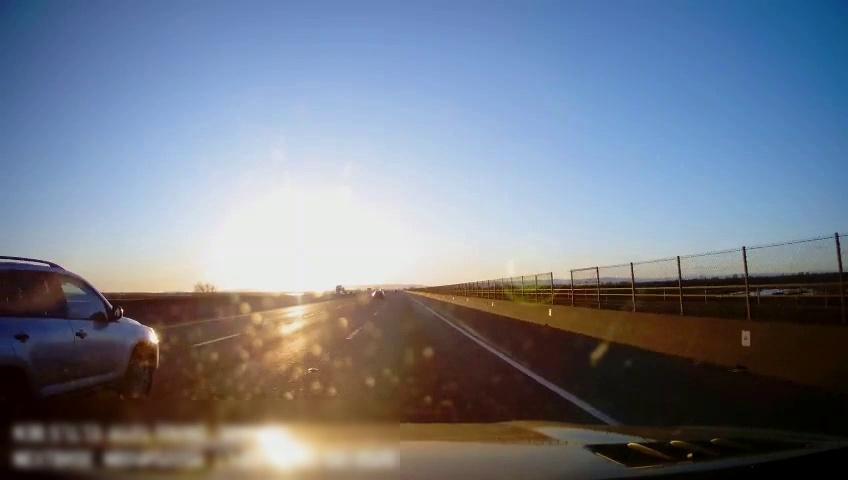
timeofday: Day
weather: Sunny
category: Drivable Space
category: Vehicles | Car
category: Vehicles | SUV
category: Vehicles | Truck
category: Lanes | Alternate Lane
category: Lanes | Current Lane
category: Lanes | Current Lane
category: Lanes | Alternate Lane